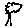
Label: tree